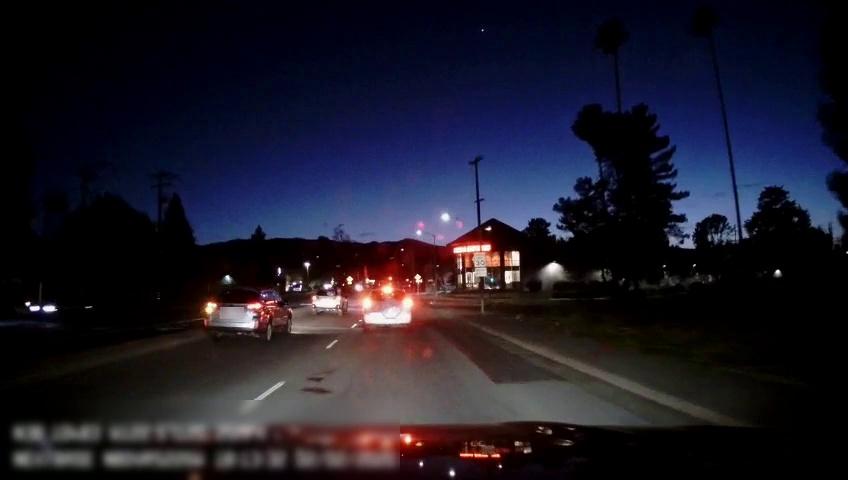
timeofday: Night
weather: Other
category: Drivable Space
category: Vehicles | SUV
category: Vehicles | SUV
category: Vehicles | SUV
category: Vehicles | Car
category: Lanes | Alternate Lane
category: Lanes | Opposite Lane